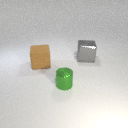
small green metal cylinder to the right of large brown rubber cube